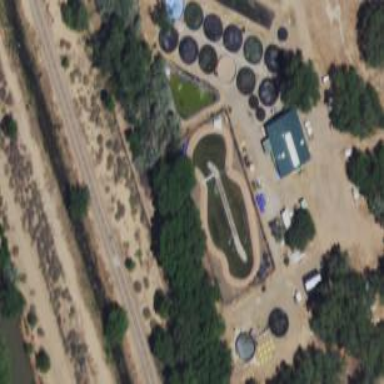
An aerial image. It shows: View of wastewater plant.